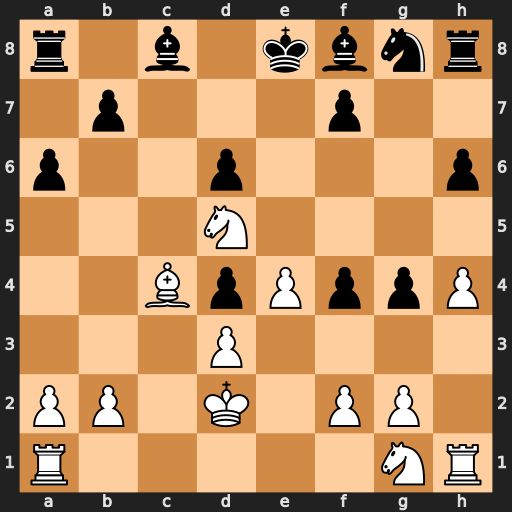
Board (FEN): r1b1kbnr/1p3p2/p2p3p/3N4/2BpPppP/3P4/PP1K1PP1/R5NR
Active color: w
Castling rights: kq
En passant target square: -
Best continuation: Nc7+ Kd8 Nxa8